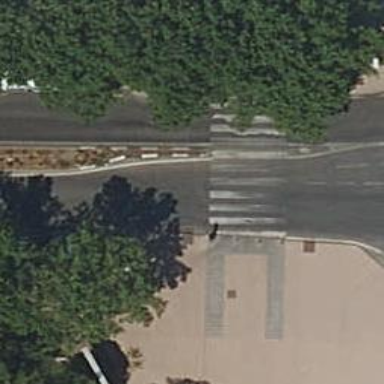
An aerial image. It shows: Marked crossing with traffic calming table.